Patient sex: M
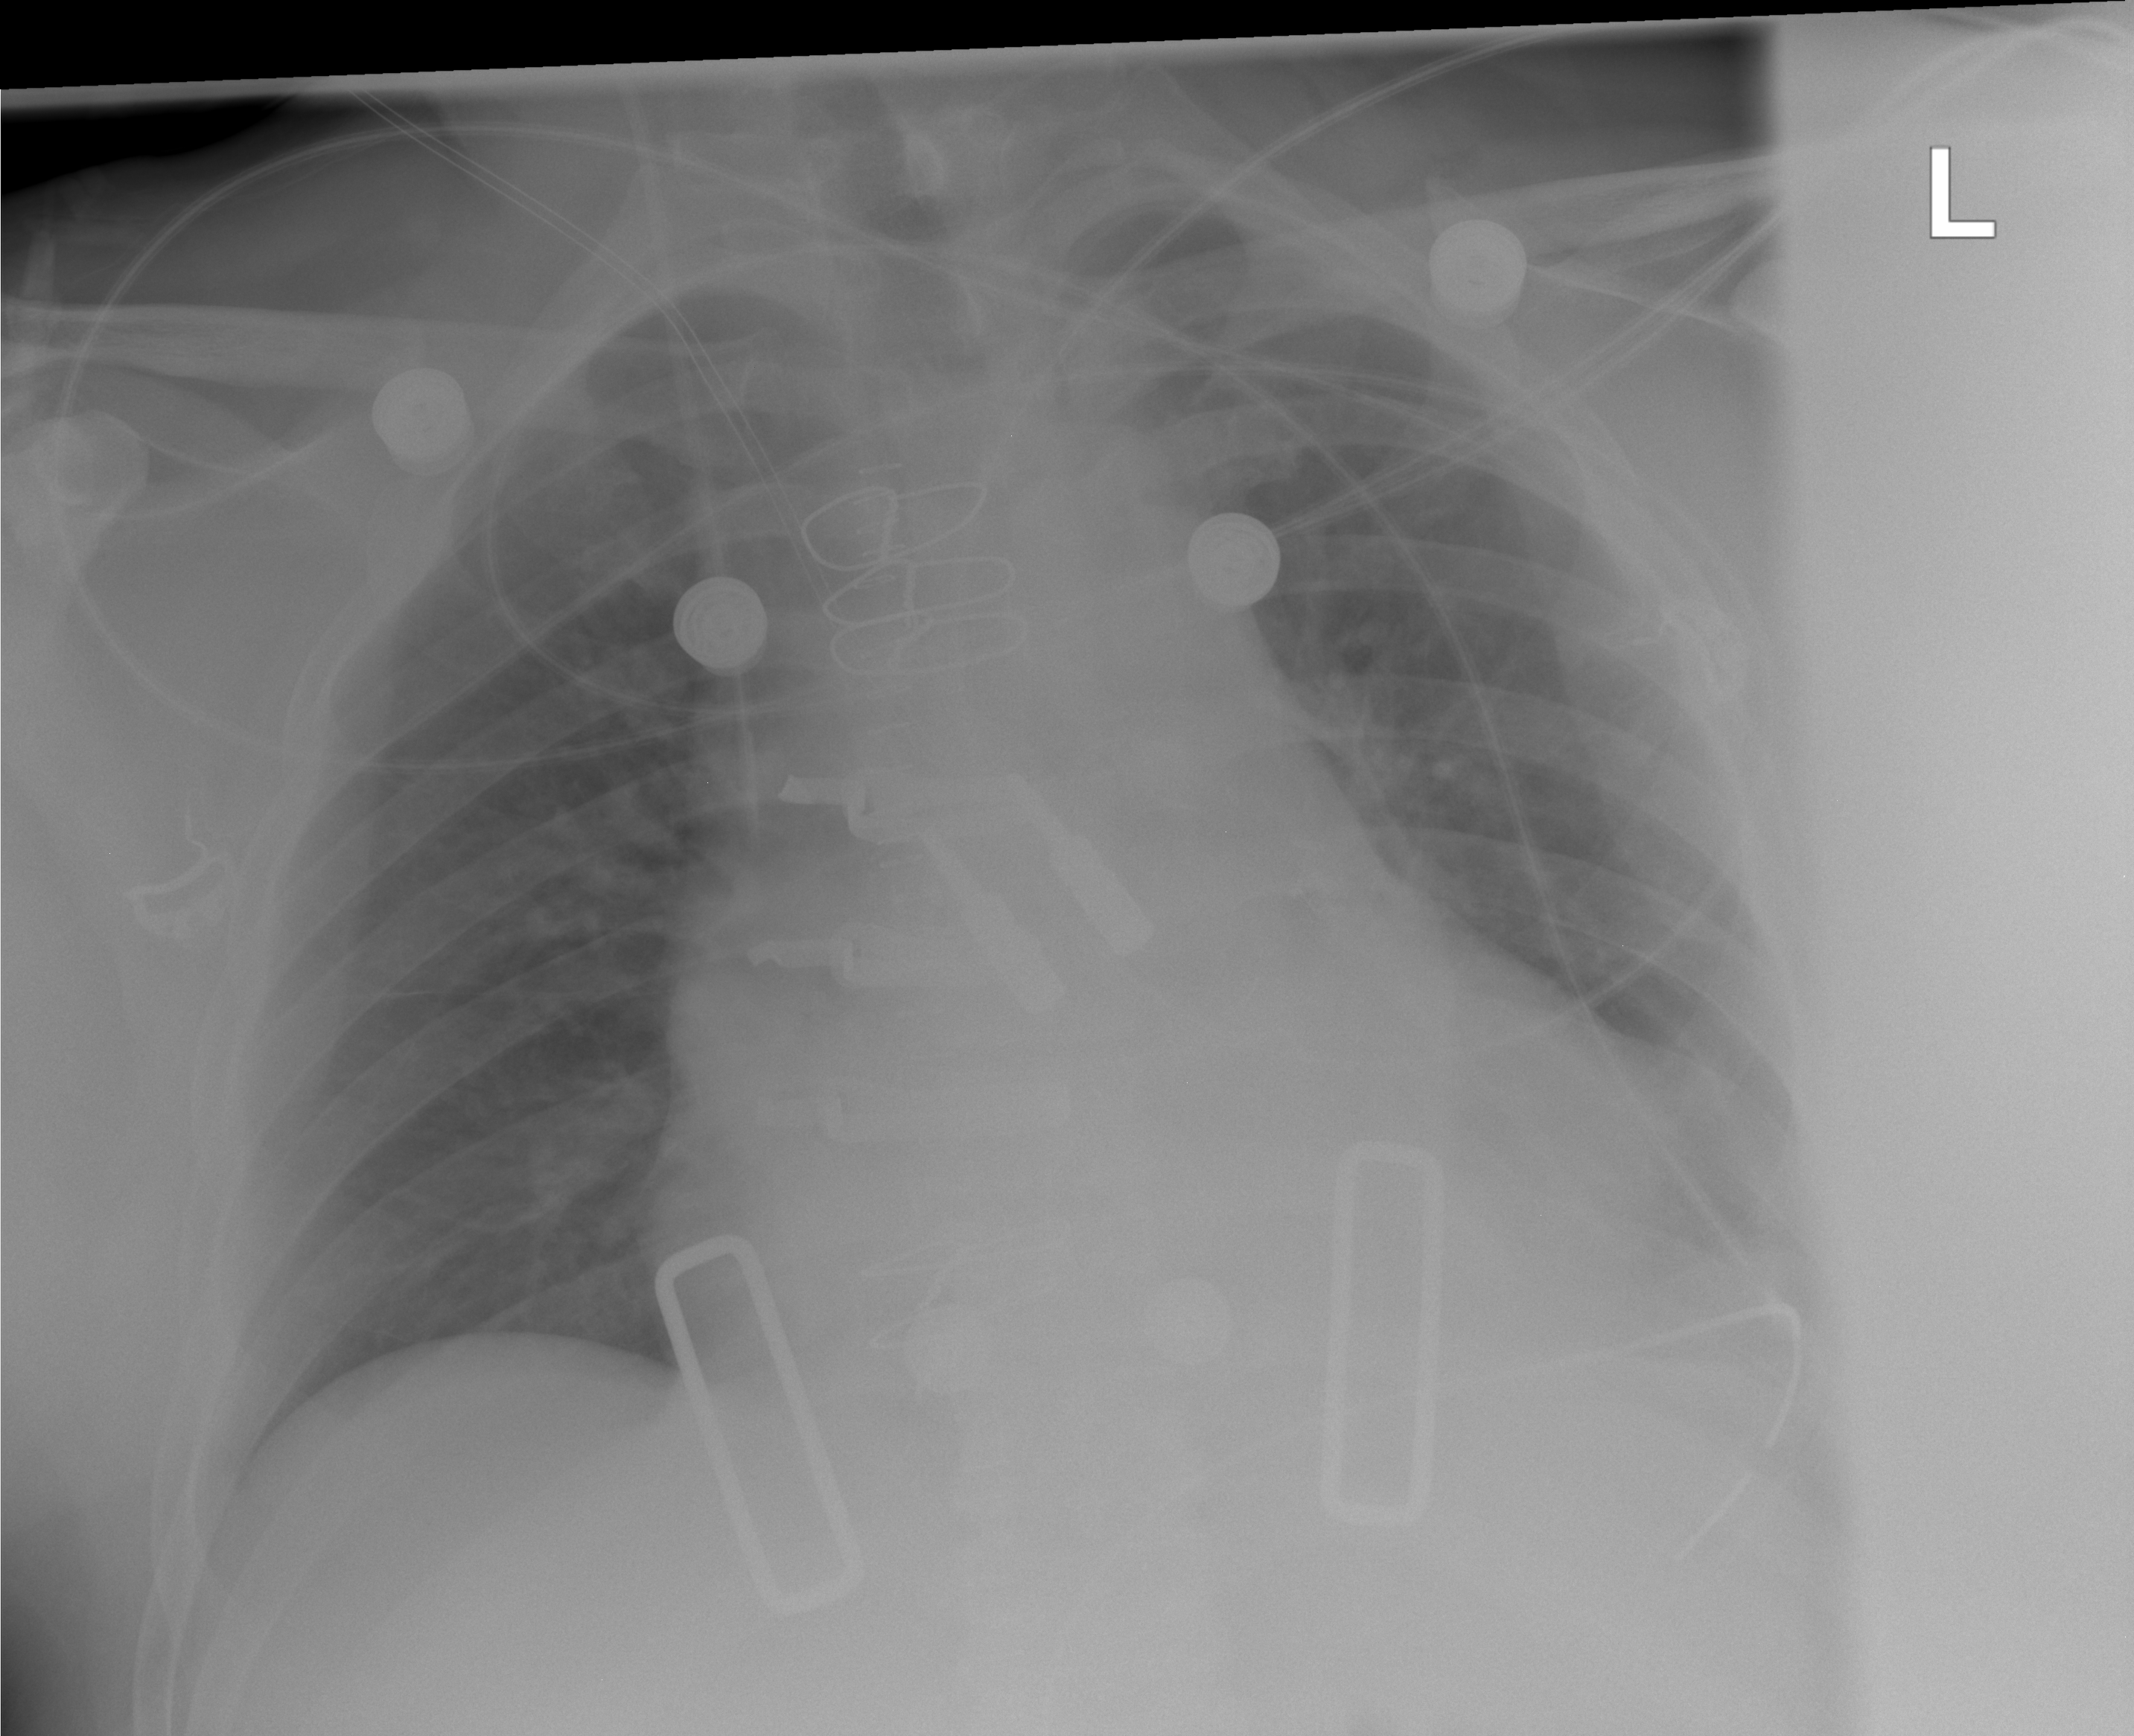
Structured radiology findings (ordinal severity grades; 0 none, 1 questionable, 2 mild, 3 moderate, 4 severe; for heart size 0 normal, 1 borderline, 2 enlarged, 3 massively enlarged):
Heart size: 2
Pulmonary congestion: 0
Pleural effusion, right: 0
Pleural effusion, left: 2
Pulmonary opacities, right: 0
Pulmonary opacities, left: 0
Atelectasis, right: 0
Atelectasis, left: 0